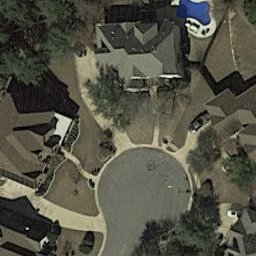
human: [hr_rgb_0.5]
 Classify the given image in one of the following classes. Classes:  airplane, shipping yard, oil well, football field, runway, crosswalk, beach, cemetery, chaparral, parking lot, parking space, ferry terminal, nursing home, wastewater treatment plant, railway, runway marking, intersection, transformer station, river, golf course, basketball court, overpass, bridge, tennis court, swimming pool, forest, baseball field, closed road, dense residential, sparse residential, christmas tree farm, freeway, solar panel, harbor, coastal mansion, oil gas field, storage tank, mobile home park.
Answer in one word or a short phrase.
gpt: closed road